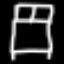
Label: bed